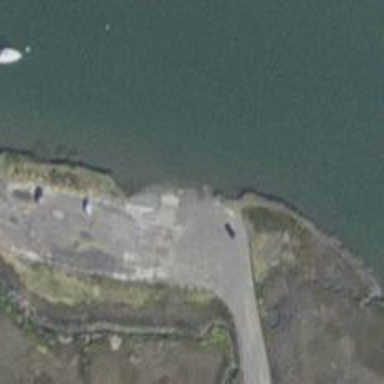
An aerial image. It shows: Slipway on leisure land.